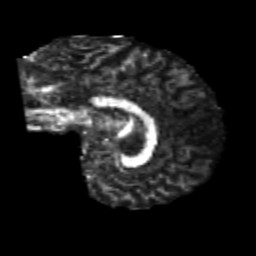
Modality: FA
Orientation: sagittal
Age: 21
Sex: male
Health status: healthy
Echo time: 0.074 s